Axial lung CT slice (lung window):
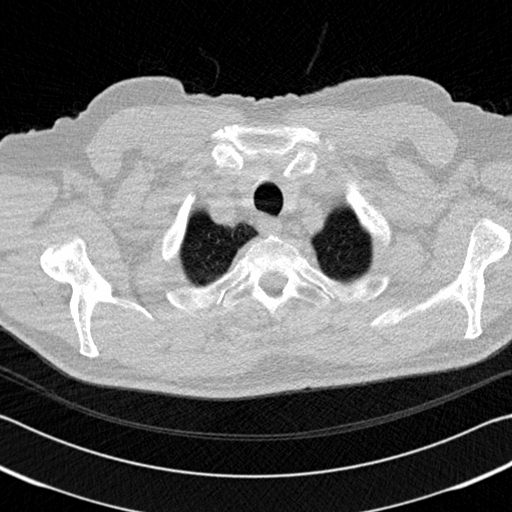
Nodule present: no